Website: lowes
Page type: review-order
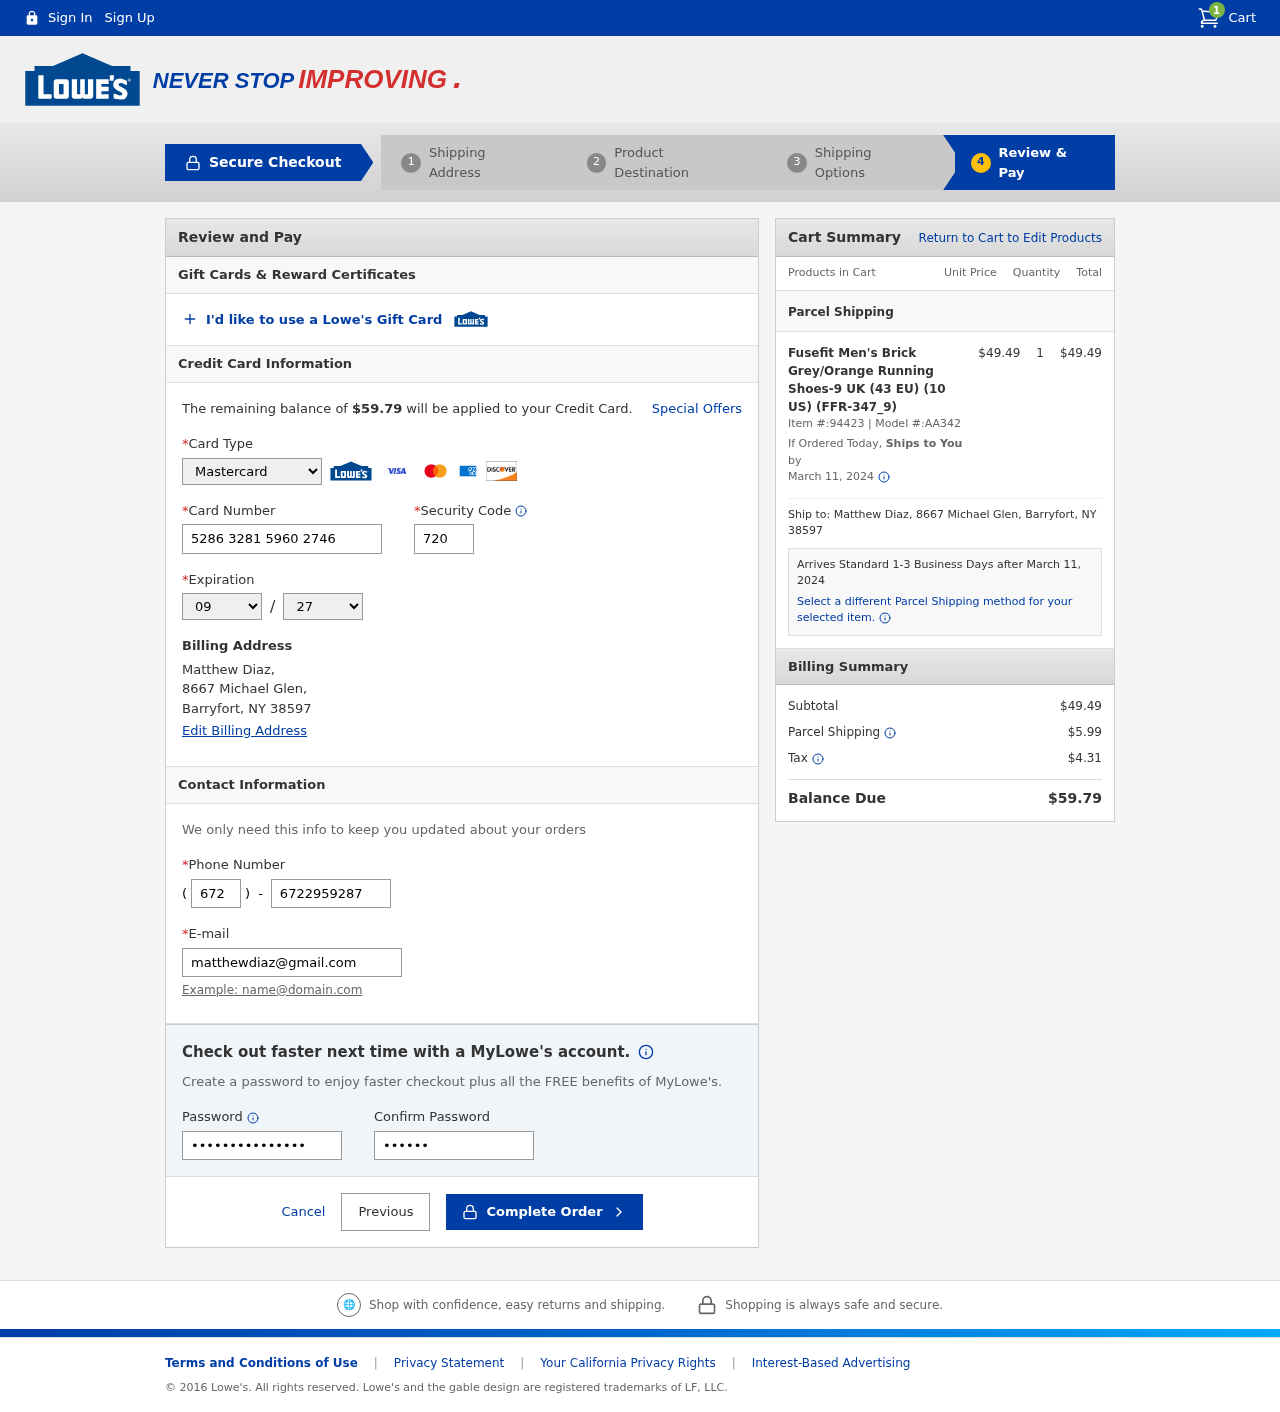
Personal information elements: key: PII_CARD_CVV
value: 720
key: PII_CARD_EXPIRY_MONTH
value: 09
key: PII_CARD_EXPIRY_YEAR
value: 27
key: PII_CARD_NUMBER
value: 5286 3281 5960 2746
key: PII_CARD_TYPE
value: Mastercard
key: PII_CITY
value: Barryfort
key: PII_EMAIL
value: matthewdiaz@gmail.com
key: PII_FULLNAME
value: Matthew Diaz,
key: PII_PHONE
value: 6722959287
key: PII_PHONE_AREA
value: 672
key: PII_POSTCODE
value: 38597
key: PII_STATE_ABBR
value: NY
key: PII_STREET
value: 8667 Michael Glen
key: PII_STREET
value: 8667 Michael Glen,
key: PII_FULLNAME2
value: Matthew Diaz
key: PII_POSTCODE_FULL
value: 38597
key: PII_CITY_STATE
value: Barryfort, NY
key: PII_CITY_STATE_ZIP
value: Barryfort, NY 38597
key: PII_POSTCODE_NUMERIC
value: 38597
Product elements: key: PRODUCT1_NAME
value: Fusefit Men's Brick Grey/Orange Running Shoes-9 UK (43 EU) (10 US) (FFR-347_9)
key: PRODUCT1_PRICE
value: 49.49
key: PRODUCT1_QUANTITY
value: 1
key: PRODUCT1_ITEM_NUMBER
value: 94423
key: PRODUCT1_MODEL_NUMBER
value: AA342
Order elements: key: ORDER_NUM_ITEMS
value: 1
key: ORDER_TOTAL
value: $59.79
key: ORDER_SHIPPING_DATE
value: March 11, 2024
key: ORDER_SUBTOTAL
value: $49.49
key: ORDER_SHIPPING_DATE2
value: March 11, 2024
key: ORDER_SUBTOTAL2
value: $49.49
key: ORDER_SHIPPING_COST
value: $5.99
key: ORDER_TAX
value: $4.31